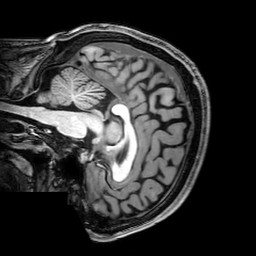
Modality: T1w
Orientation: sagittal
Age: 22
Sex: male
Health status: healthy
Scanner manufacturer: philips
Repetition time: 0.008284 s
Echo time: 0.0038 s